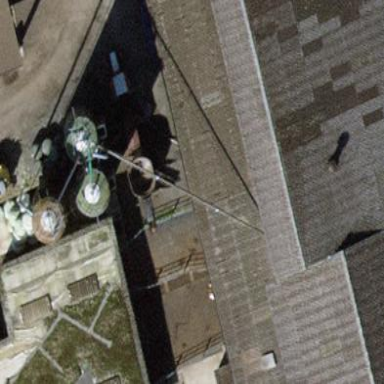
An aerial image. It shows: View of roof of building.